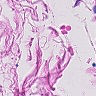
Metastatic tissue present: no